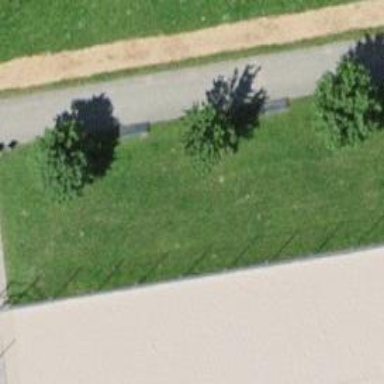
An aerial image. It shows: Bench.